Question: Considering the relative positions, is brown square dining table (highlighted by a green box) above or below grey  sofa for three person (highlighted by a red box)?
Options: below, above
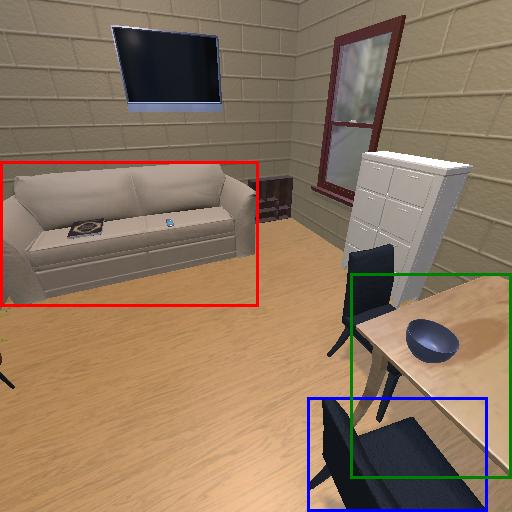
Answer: below